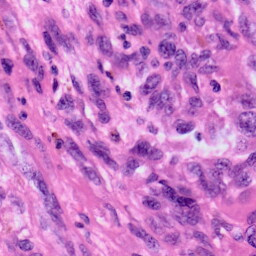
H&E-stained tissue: Skin